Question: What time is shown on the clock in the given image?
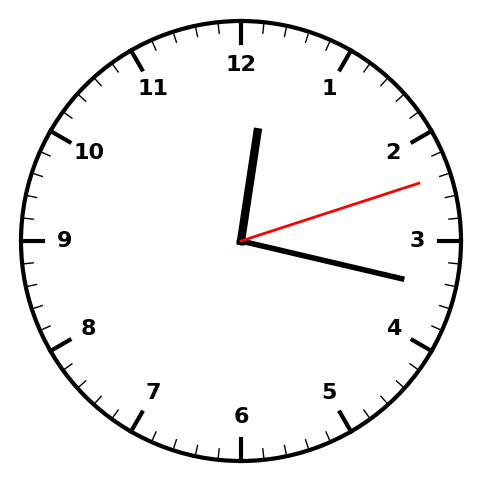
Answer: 12:17:12